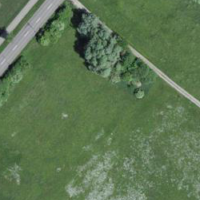
EUNIS habitat code: 24
Species observed at this site:
Gonepteryx rhamni
Aglais urticae